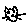
Label: cat